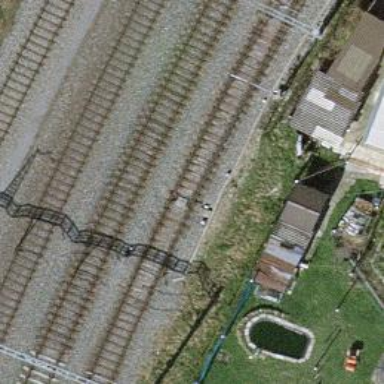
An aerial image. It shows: Railway switch.